Field crop: tomato
Growth stage: 2
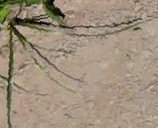
Species: cyperus